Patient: sex M, age 32
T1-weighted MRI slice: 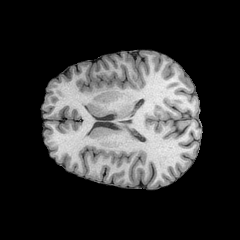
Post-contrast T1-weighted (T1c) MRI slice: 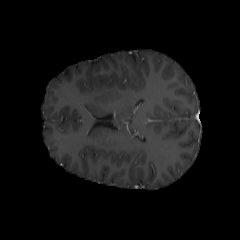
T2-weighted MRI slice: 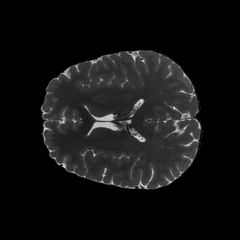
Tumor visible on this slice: no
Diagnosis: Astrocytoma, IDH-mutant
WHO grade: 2